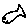
Label: fish